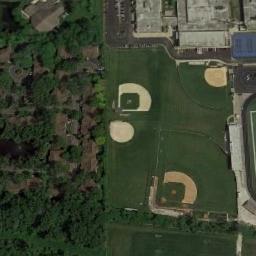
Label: baseball_diamond